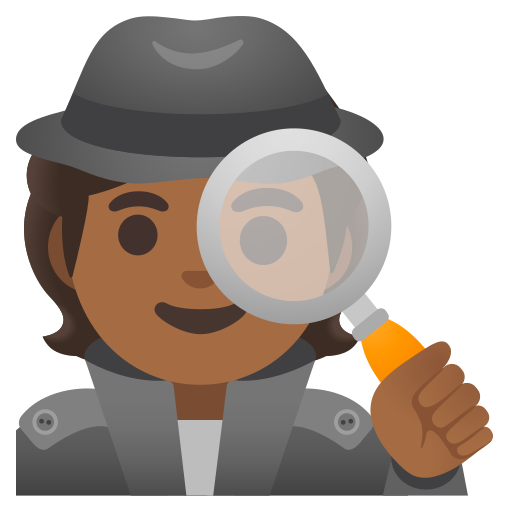
Emoji: 🕵🏾